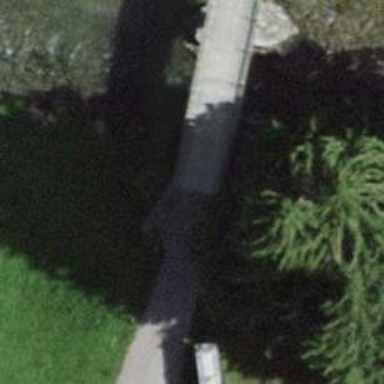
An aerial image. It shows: Bollard.